Field crop: maize
Growth stage: 2
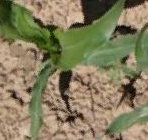
Species: maize